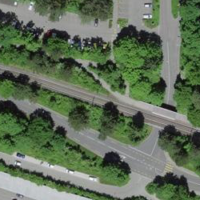
EUNIS habitat code: 57
Species observed at this site:
Veronica chamaedrys